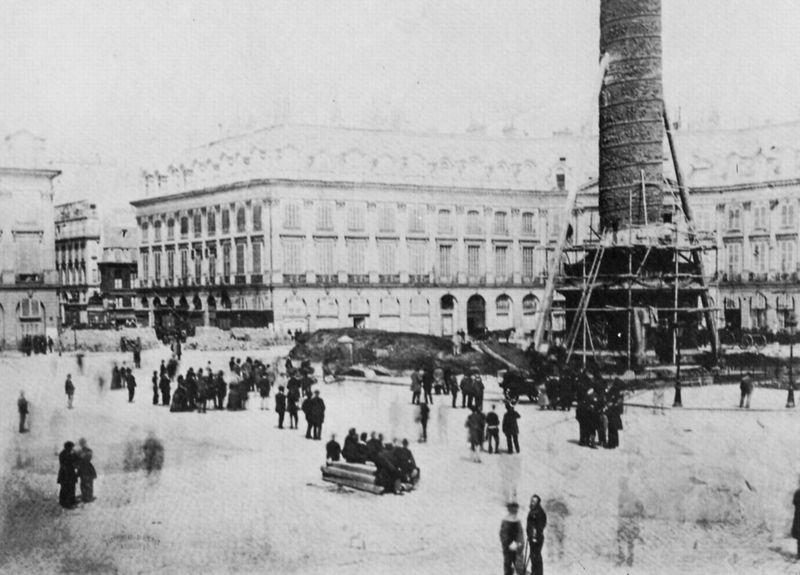
Titel: Aufnahme vor dem Sturz der Säule auf dem Place Vendôme am 16. Mai 1871
Künstler: Auguste Bruno Braquehais
Standort: Paris
Institution: Bibliothéque historique de la Ville
Schlagwörter: menschen, stadt, straße, gebäude, leute, barock, klassizismus, schornstein, turm, zuschauer, platz, besucher, foto, fotografie, gerüst, palast, mauerwerk, schwarz-weiß, schaulustige, konstruktion, building, viktorianisch, einweihung, bauen, history, 19. jahrhundert, 1900, build, gebläude